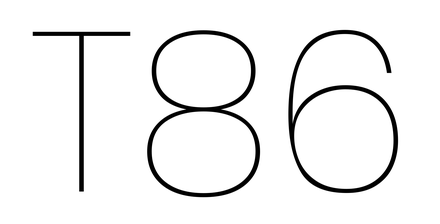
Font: Poppins-Thin